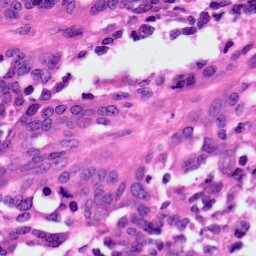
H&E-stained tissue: Ovarian